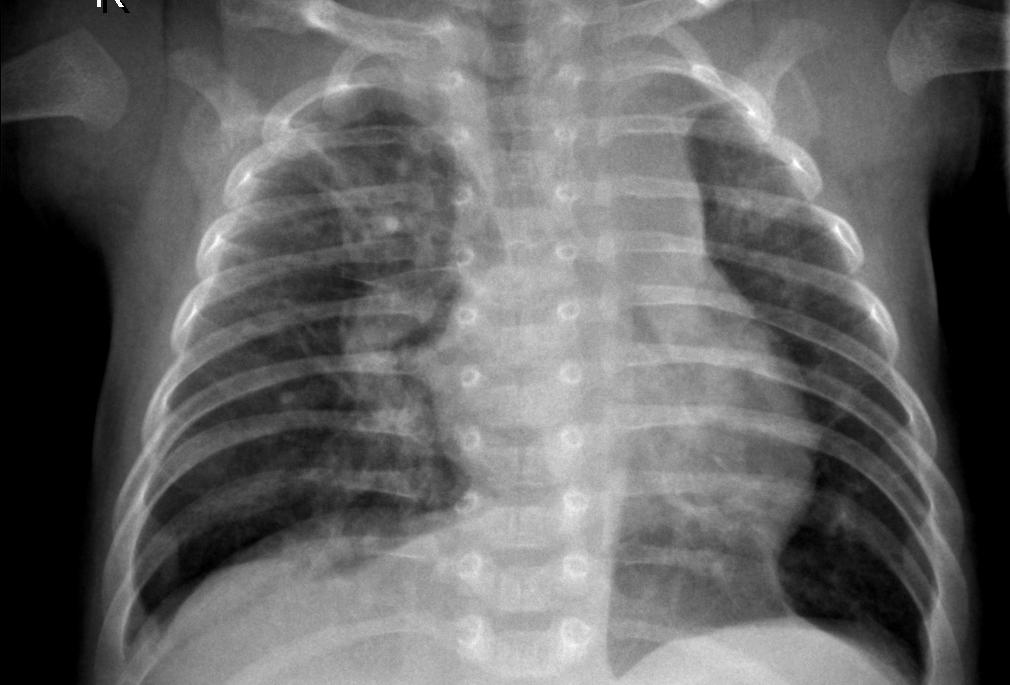
Diagnosis: PNEUMONIA